Question: I was added facebook share sdk 'FB_IOS_SDK_VERSION_STRING @"3.23.1"' for facebook integration purpose in my app i am using Feed dialogue and share dialogue methods as per Facebook documentation its working fine .But now i am uploading app in itunes i got a warning non-public selectors in payload/ content,setClient Version setContent Set EventName Set RequestId
see the image anyone know for this solution Please guide me...Advance Thank you

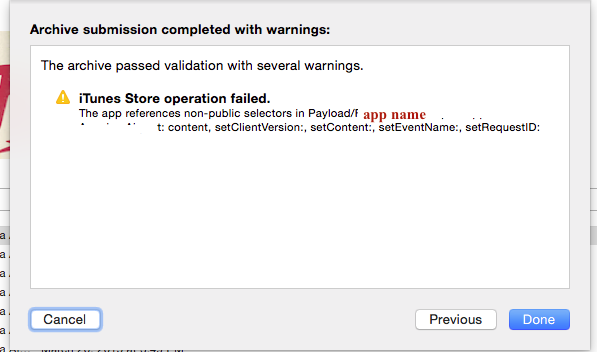
Answer: No need to worry about that warning just ignore that, i also faced the same kind of warning in the app uploading process. I ignore that warning and My app is submitted for review it approved sucessfully.